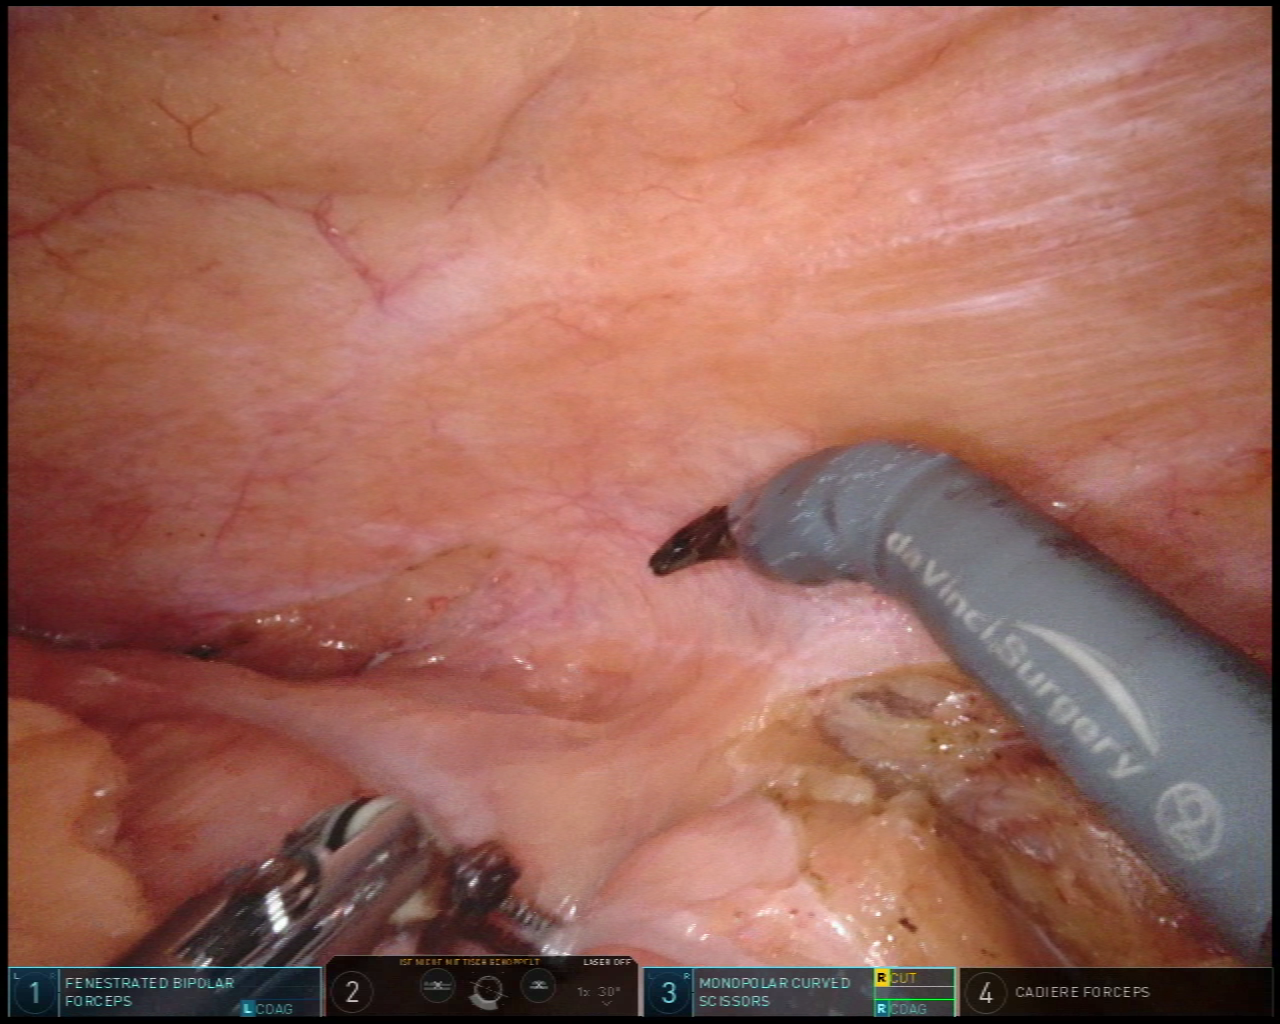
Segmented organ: abdominal_wall
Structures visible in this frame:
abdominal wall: yes
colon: yes
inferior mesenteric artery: no
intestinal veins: no
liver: no
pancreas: no
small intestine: no
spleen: no
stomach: no
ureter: no
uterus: no
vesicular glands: no